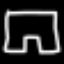
Label: pants